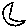
Label: moon